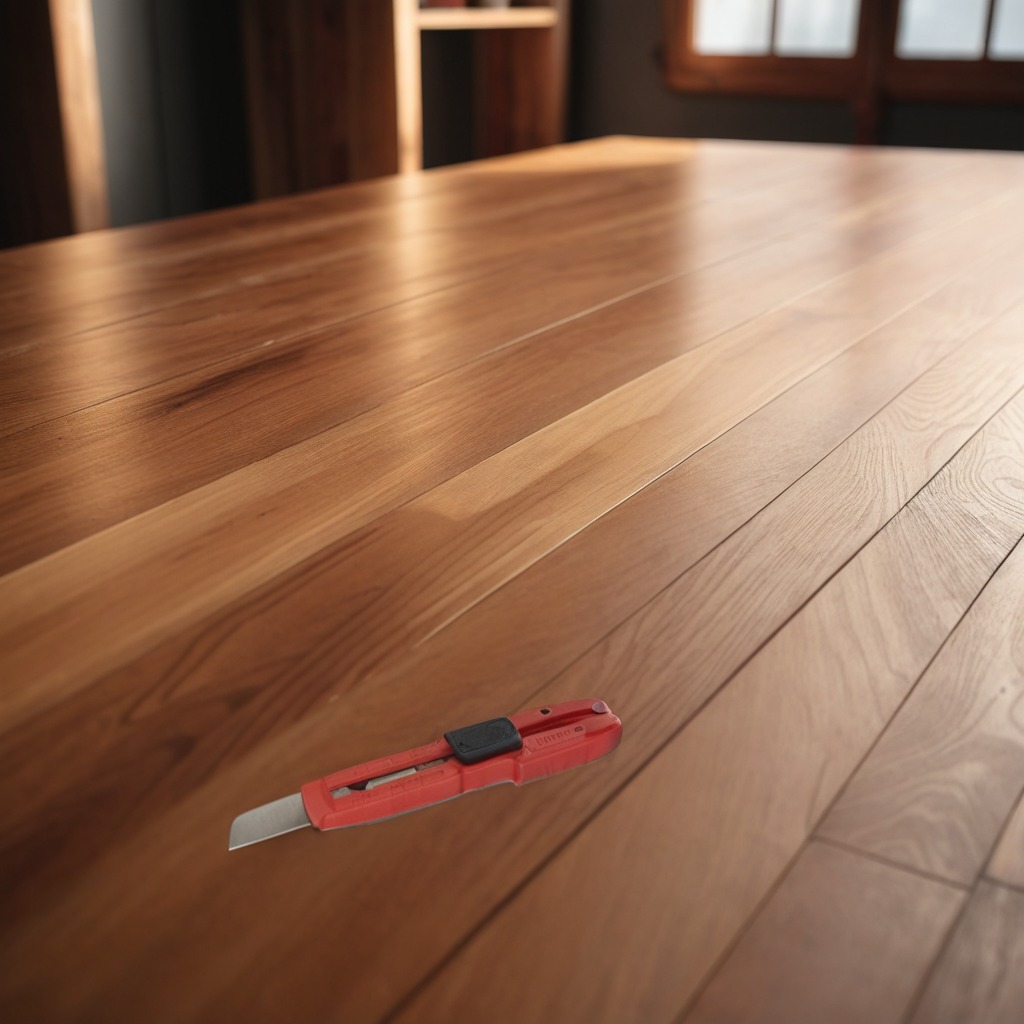
A utility knife is lying on a wooden table in a carpentry studio with rich wood textures and side lighting.